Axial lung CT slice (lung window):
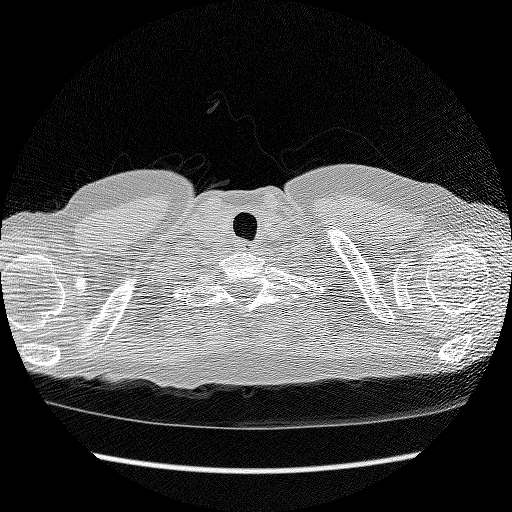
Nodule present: no